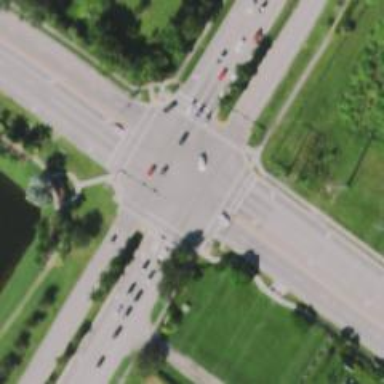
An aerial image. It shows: Uncontrolled road crossing.